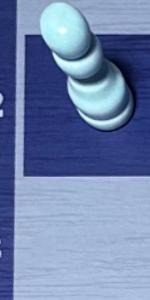
Label: Empty